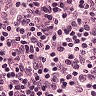
Metastatic tissue present: no